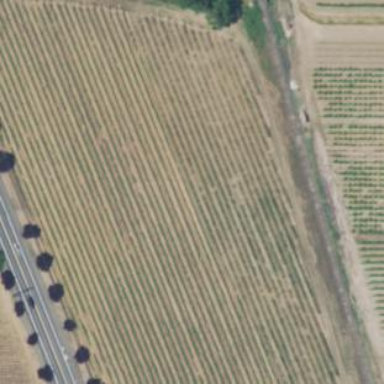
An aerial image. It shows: Vineyard growing grapes.